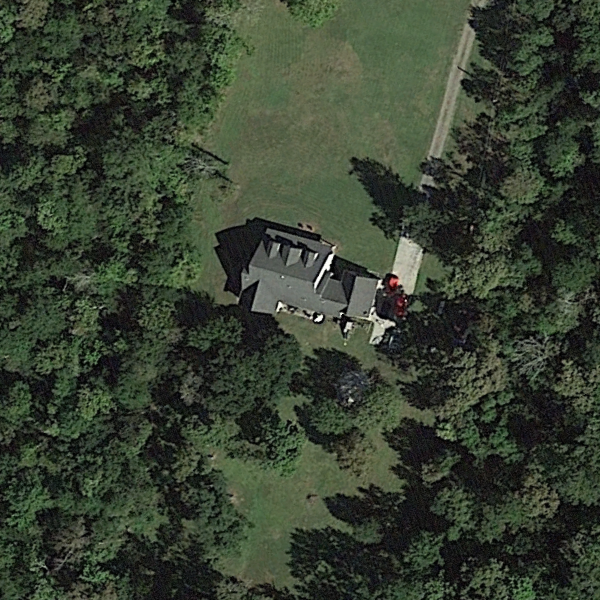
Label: SparseResidential